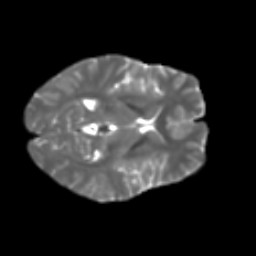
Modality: T2w
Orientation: axial
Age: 29
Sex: female
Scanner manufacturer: ge
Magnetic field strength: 3 T
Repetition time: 7.8 s
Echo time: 0.0606 s